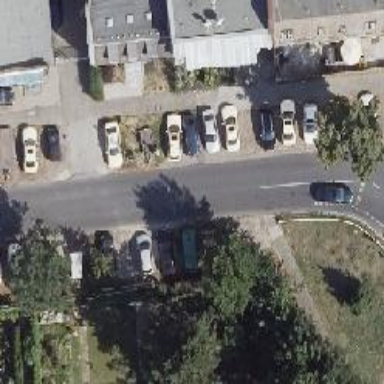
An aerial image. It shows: There is parking obstacle present.